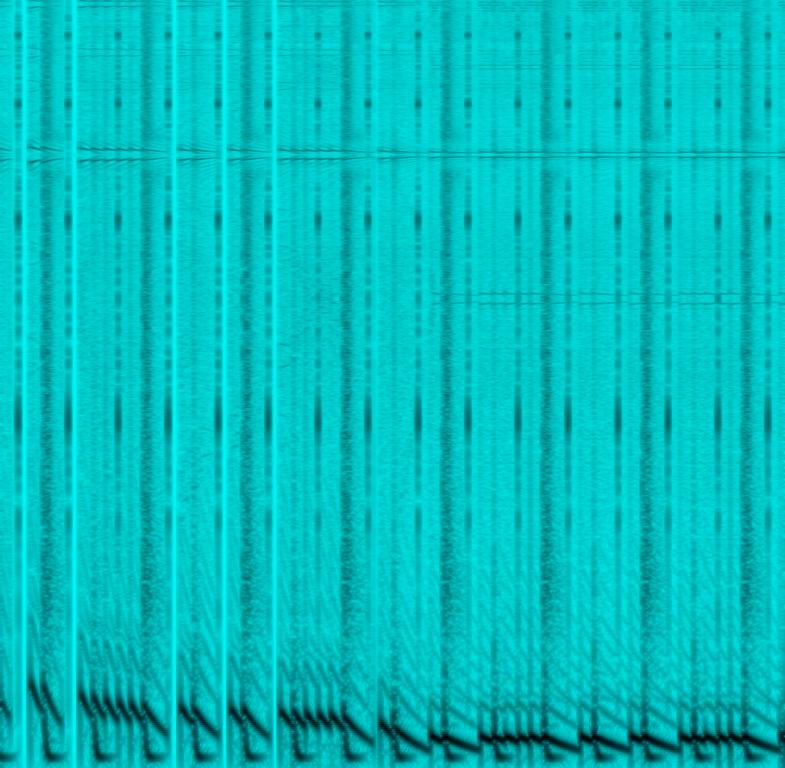
The song is a drum and bass, techno kind of song. It features percussion in the form of clapping hands and rim shots, and a high tube bass type of synth. The song is fairly up-tempo while being mellow.